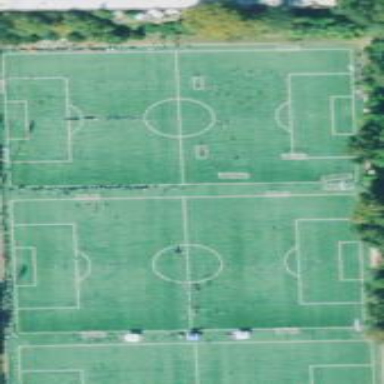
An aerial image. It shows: Soccer pitch with turf surface for leisure sports activities.